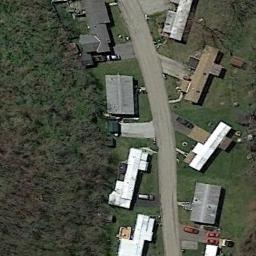
Label: residential